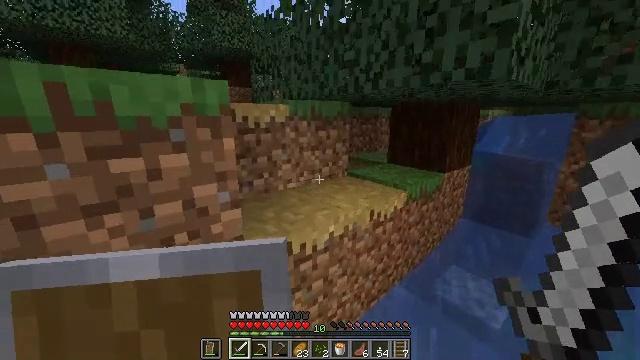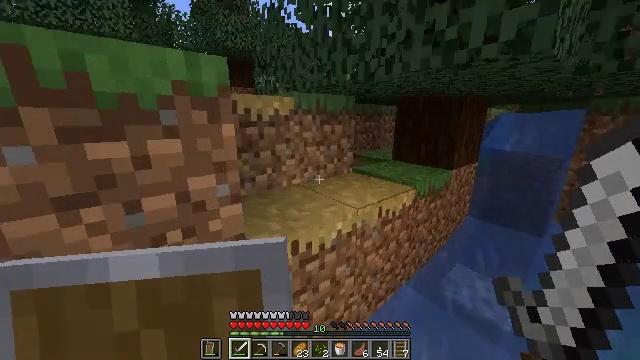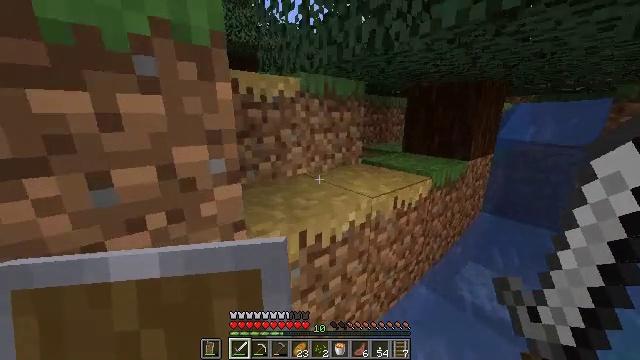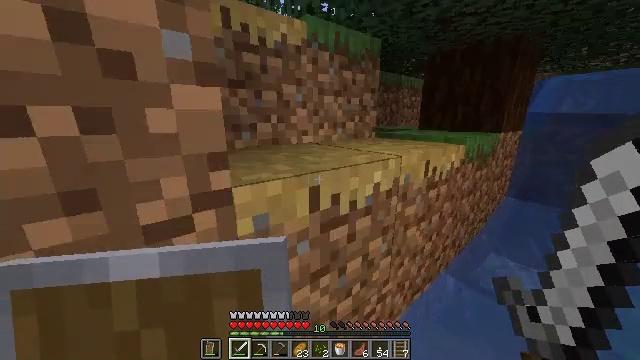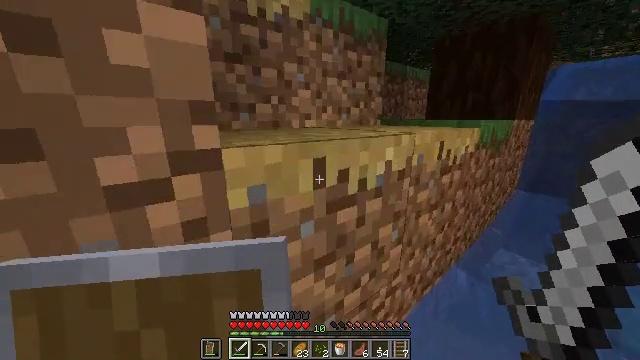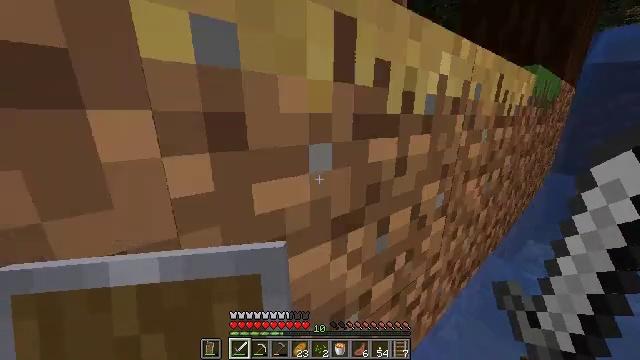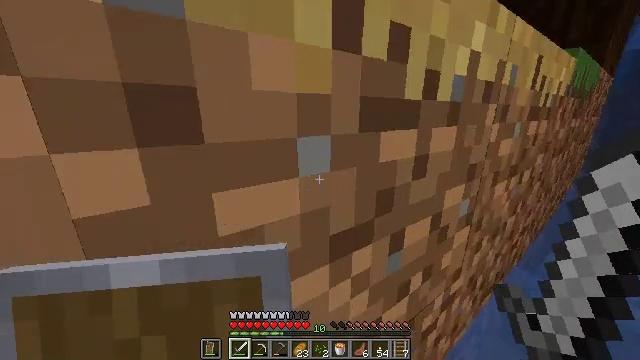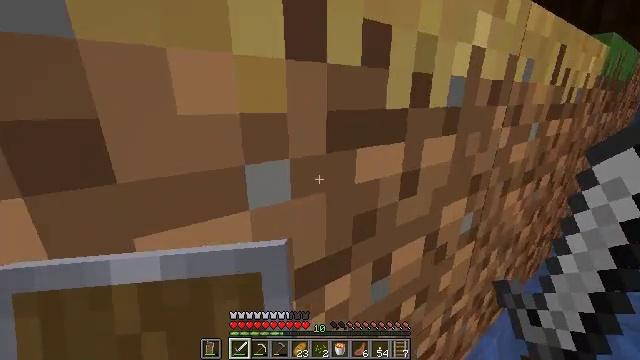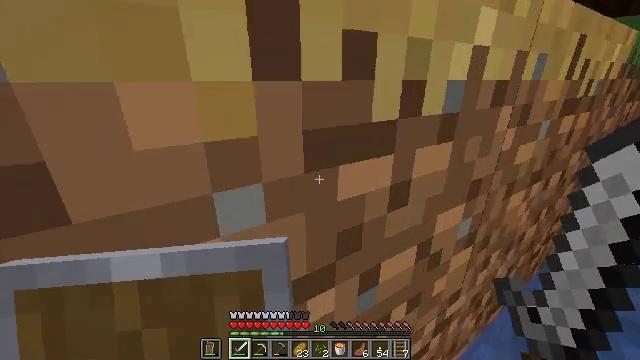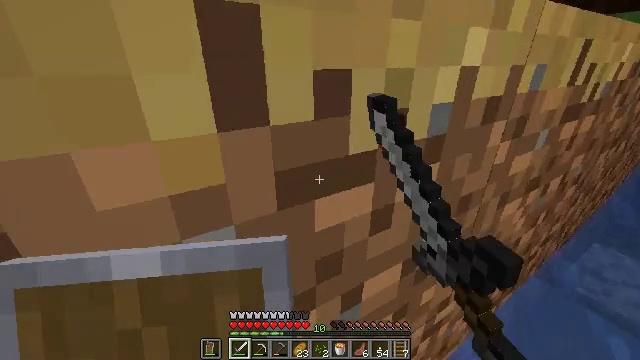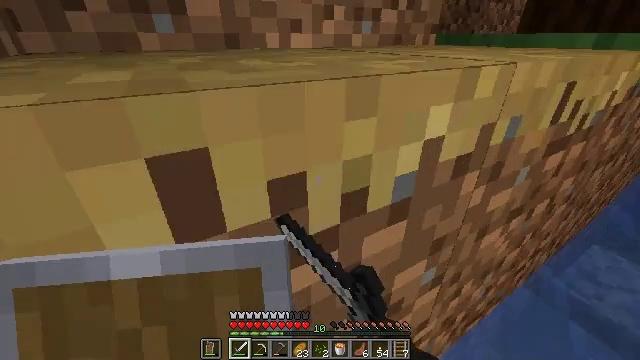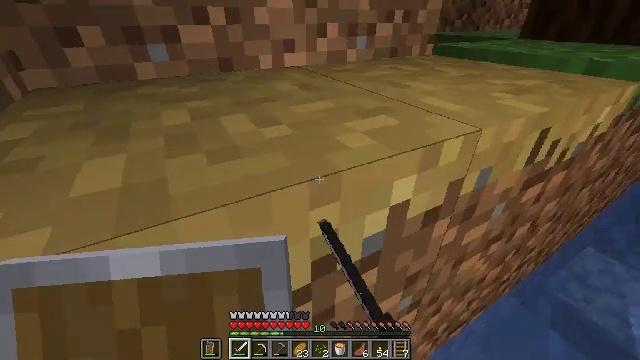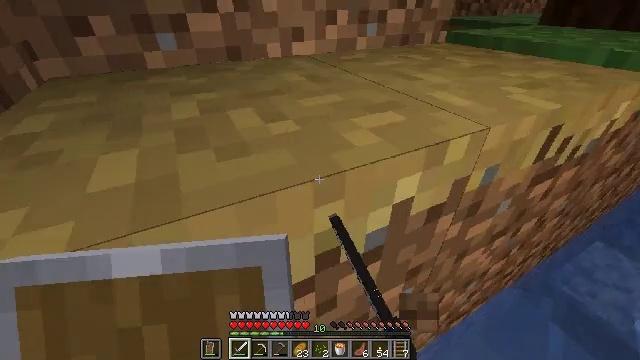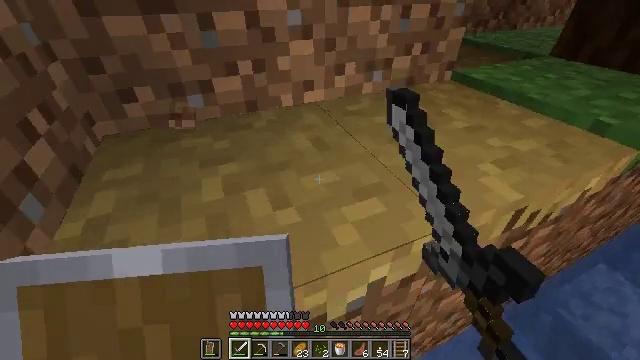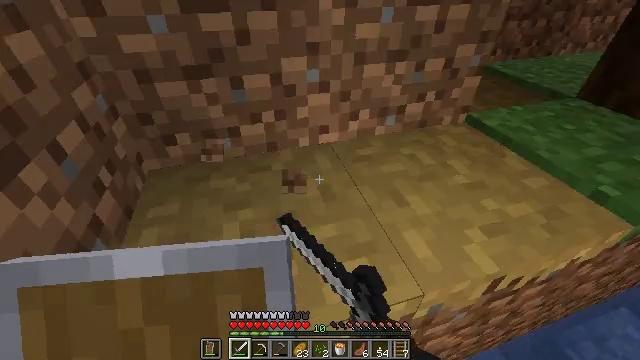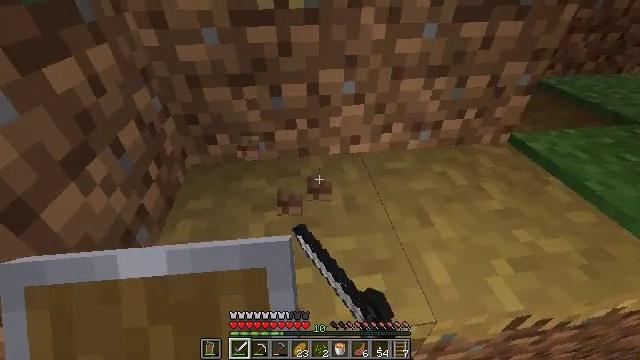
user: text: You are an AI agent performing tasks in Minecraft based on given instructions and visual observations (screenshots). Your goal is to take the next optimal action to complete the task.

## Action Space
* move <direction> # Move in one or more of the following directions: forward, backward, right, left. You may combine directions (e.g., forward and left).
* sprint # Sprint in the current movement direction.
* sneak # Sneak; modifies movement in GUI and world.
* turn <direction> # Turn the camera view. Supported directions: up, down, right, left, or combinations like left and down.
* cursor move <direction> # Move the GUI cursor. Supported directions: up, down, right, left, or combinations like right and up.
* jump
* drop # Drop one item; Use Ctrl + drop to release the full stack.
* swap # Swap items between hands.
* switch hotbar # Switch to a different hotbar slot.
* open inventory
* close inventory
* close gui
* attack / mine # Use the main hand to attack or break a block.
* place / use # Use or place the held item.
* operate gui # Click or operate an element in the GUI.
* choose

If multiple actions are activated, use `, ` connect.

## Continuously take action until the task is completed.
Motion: motion action
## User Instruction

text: Dig the grass path to transform it.
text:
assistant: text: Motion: move forward, sprint, jump
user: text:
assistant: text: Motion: move forward, sprint, jump
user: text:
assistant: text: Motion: move forward, sprint, jump
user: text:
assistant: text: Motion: move forward, sprint, jump
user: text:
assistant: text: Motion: move forward, sprint, jump
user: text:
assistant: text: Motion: move forward, sprint, turn left, jump
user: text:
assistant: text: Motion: move forward, sprint, turn left and down, jump
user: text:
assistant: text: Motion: move forward, sprint, turn left and down, attack / mine, jump
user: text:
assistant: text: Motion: move forward, sprint, turn down, attack / mine, jump
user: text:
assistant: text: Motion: move forward, sprint, turn left and down, attack / mine, jump
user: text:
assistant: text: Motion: move forward, sprint, turn left and down, attack / mine, jump
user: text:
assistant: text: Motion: move forward, sprint, turn left and down, attack / mine, jump
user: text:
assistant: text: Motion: move forward, sprint, turn left and down, attack / mine, jump
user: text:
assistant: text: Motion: move forward, sprint, turn left, attack / mine, jump
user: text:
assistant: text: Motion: move forward, sprint, turn left, attack / mine, jump
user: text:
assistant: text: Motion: turn left and up, attack / mine
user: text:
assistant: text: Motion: turn left and up, attack / mine
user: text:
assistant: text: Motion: attack / mine
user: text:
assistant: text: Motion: attack / mine
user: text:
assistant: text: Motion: attack / mine
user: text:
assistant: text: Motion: attack / mine
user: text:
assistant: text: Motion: turn up, attack / mine
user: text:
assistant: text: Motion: turn right and up, attack / mine
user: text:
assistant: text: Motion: turn right and up, attack / mine
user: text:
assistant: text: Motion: turn right and up, attack / mine
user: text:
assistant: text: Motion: turn up, attack / mine
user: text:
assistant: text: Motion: turn right and up, attack / mine
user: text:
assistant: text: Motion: turn right and up, attack / mine
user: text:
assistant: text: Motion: turn right and up, attack / mine
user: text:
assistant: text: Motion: attack / mine